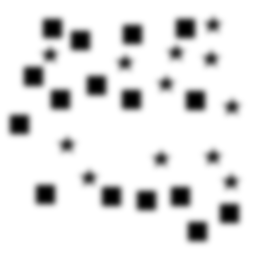
Squares: 16
Triangles: 0
Stars: 12
Total shapes: 28